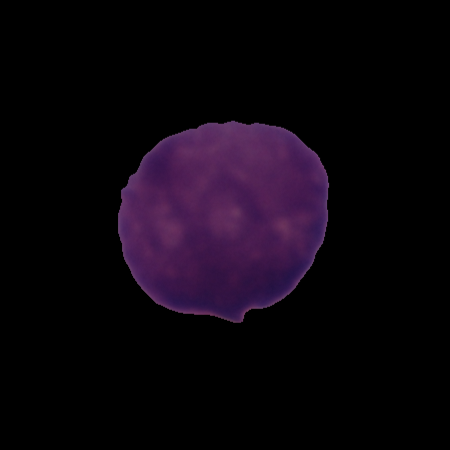
Label: cancer